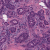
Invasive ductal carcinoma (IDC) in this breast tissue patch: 1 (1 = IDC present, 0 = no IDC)